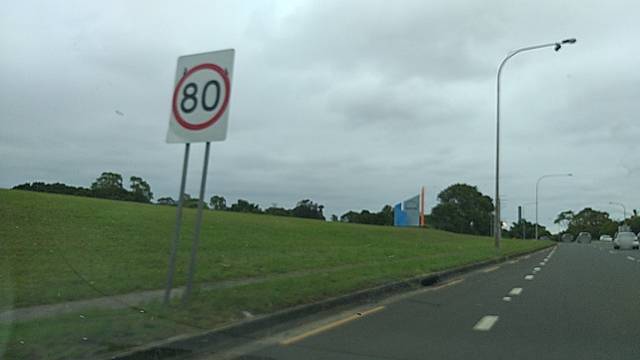
Region: Australia
Coordinates: -34.477, 150.887